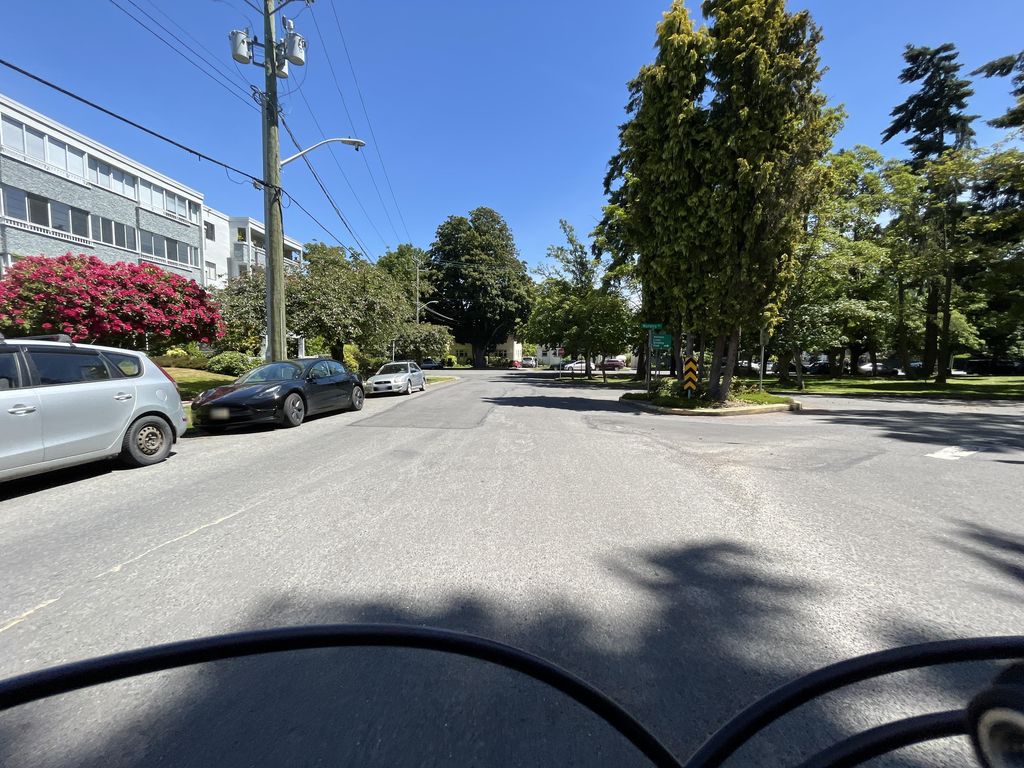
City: victoria